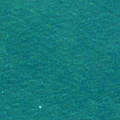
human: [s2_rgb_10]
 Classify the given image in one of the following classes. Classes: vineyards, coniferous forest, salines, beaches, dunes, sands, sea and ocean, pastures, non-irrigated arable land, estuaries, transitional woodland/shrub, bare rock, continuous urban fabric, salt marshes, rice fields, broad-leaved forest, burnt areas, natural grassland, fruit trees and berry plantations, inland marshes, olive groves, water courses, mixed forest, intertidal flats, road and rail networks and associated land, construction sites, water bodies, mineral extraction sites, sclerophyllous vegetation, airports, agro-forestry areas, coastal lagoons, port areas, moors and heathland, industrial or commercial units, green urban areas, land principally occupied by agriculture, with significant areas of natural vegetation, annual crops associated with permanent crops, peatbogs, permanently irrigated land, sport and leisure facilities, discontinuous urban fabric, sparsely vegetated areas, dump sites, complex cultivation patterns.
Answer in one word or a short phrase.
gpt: sea and ocean